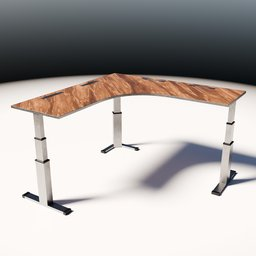
Label: furniture